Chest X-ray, AP view. Patient: 55 years old, sex M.
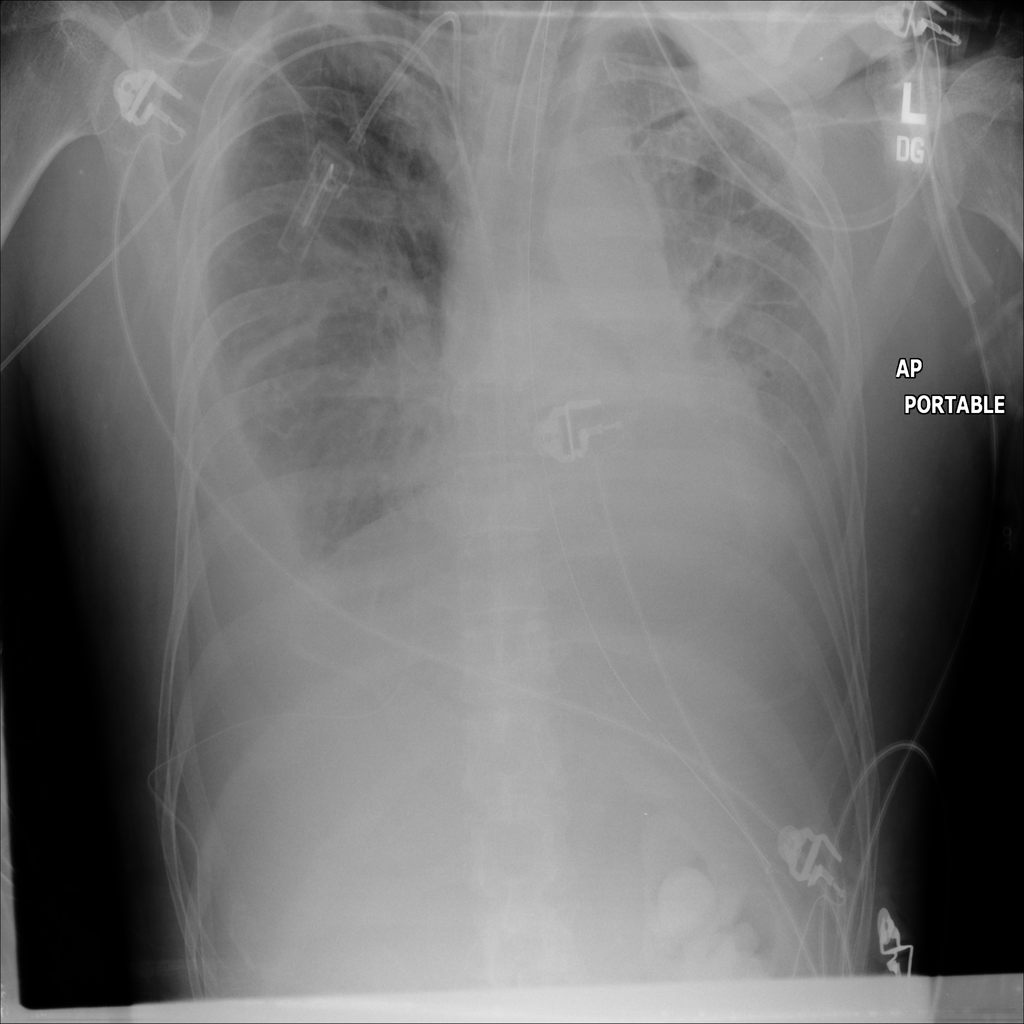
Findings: Atelectasis, Infiltration